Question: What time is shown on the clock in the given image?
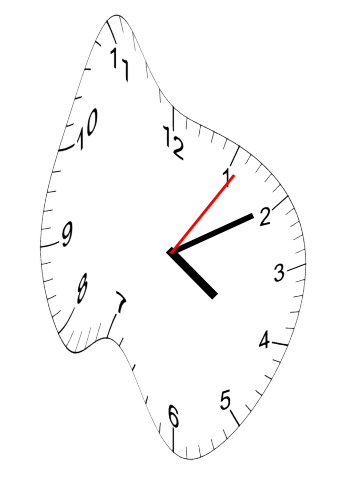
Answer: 04:10:06